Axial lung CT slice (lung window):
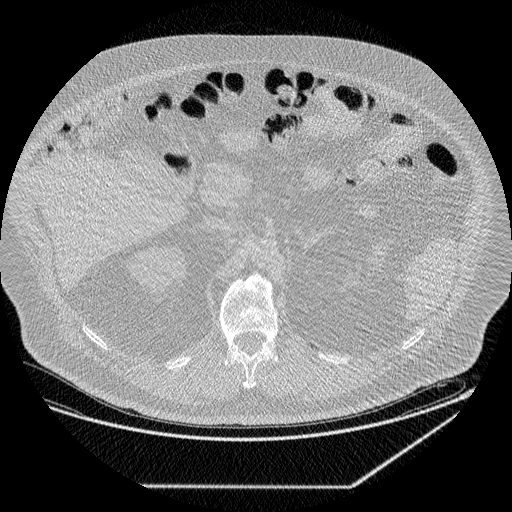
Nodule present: no